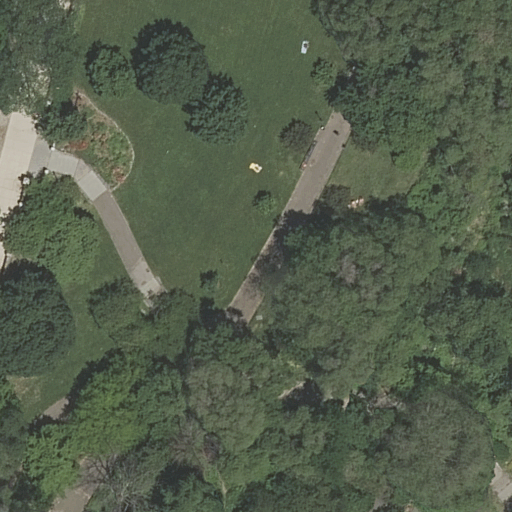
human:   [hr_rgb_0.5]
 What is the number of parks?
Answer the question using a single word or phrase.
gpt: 1

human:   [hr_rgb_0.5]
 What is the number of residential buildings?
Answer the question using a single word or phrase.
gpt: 0

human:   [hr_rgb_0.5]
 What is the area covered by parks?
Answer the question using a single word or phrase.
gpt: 10636m2

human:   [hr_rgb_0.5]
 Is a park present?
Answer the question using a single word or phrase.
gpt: yes

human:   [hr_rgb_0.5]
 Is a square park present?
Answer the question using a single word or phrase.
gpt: no

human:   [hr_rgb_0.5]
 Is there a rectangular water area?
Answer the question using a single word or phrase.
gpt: no

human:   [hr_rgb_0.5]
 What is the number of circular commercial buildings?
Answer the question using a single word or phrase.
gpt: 0

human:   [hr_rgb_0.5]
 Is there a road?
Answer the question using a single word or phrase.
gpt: yes

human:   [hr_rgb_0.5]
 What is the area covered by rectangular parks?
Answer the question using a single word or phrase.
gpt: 10636m2

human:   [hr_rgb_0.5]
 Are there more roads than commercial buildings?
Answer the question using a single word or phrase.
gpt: yes

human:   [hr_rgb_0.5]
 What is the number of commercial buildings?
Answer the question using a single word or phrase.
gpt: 0

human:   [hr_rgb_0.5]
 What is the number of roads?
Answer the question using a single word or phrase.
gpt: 3

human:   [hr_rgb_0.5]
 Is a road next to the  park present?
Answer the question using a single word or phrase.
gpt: yes

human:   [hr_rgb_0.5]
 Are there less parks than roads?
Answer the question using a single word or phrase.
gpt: yes

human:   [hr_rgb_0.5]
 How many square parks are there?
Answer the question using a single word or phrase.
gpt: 0

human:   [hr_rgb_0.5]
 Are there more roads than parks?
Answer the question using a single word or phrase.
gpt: yes

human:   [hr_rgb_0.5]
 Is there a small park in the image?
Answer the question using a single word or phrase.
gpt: no

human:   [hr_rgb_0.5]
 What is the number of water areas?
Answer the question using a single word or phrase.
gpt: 0

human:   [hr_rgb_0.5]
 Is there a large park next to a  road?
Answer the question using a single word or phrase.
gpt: yes

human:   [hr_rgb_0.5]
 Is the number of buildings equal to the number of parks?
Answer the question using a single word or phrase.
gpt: no

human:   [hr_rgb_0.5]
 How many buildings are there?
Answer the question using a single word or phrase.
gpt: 0

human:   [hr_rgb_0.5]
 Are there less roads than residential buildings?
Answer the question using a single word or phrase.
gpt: no

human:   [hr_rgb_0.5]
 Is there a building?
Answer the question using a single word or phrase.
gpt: no

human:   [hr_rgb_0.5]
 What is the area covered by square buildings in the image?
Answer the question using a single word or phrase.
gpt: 0m2

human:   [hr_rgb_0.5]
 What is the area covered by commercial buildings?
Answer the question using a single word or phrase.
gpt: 0m2

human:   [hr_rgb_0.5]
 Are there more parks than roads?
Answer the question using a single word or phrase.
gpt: no

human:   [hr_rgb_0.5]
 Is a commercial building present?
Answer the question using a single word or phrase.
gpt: no

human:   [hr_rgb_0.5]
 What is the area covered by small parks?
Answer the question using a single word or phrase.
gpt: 0m2

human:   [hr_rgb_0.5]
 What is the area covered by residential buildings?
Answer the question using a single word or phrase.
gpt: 0m2

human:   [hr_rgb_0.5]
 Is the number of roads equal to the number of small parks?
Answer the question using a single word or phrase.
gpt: no

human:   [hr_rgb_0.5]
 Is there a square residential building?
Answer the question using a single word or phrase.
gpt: no

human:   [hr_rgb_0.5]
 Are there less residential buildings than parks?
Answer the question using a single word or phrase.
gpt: yes

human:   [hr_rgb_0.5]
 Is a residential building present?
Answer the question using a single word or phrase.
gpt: no

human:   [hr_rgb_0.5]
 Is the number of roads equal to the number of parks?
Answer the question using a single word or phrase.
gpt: no

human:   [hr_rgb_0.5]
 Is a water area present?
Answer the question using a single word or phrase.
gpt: no

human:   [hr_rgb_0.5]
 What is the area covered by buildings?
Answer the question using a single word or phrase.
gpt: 0m2

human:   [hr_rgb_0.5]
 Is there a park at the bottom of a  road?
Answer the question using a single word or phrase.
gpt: yes

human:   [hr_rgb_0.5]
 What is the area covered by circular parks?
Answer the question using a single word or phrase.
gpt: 0m2

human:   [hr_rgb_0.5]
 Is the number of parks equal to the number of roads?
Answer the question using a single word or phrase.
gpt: no

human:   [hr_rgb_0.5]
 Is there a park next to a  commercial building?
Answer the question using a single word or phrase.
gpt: no

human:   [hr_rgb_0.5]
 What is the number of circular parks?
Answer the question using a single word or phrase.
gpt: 0

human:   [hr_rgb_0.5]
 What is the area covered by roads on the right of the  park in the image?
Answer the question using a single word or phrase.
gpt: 0m2

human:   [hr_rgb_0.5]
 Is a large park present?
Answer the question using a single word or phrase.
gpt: yes

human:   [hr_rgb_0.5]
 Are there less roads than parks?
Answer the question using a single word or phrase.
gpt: no

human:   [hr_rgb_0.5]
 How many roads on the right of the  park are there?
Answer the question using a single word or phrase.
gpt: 0

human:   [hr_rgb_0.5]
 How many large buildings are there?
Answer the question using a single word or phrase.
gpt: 0

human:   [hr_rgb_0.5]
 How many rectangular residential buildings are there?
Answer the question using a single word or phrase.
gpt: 0

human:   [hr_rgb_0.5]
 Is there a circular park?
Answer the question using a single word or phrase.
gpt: no

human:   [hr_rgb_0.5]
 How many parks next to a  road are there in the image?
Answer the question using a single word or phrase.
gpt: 1

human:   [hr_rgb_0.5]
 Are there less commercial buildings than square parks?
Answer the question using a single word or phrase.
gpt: no

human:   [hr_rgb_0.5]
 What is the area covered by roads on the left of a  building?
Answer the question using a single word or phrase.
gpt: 0m2

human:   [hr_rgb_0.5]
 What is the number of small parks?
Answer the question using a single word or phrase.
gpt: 0

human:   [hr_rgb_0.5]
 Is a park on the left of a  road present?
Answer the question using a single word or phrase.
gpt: no

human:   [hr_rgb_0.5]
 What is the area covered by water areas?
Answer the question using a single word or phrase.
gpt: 0m2

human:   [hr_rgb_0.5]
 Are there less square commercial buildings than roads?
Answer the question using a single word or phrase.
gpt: yes

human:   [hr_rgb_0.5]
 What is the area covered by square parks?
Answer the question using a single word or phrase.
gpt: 0m2

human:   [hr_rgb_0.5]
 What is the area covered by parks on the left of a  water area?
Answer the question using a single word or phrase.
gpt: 0m2

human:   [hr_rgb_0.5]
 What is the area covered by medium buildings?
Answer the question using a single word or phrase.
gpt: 0m2

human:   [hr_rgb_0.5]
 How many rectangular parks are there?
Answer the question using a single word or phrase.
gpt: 1

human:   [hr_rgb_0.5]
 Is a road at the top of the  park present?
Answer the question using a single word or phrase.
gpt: yes

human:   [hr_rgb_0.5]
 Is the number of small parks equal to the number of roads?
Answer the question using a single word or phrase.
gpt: no

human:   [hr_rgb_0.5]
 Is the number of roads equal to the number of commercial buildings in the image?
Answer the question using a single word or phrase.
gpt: no

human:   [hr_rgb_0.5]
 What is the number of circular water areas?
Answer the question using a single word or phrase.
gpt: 0

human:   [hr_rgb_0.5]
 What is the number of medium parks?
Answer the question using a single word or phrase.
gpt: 0